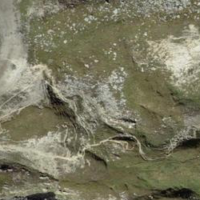
EUNIS habitat code: 26
Species observed at this site:
Aster alpinus
Dryas octopetala
Anthyllis vulneraria